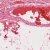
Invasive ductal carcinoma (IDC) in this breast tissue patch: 0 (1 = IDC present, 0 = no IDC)